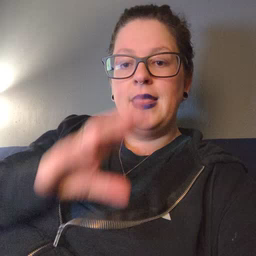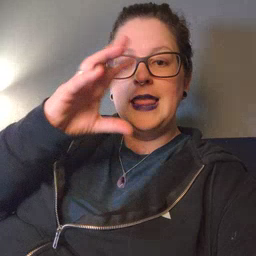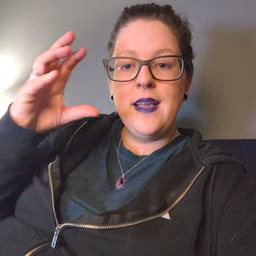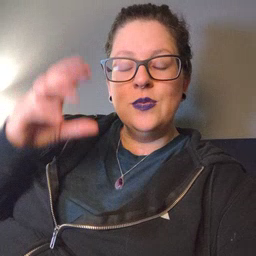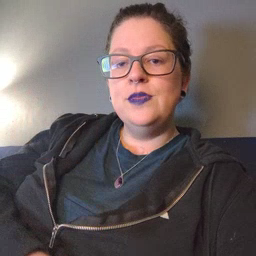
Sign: cloud